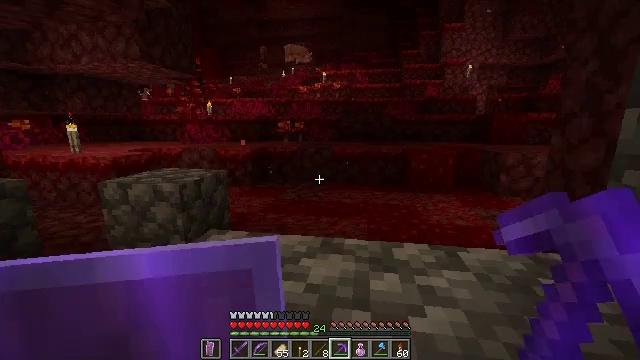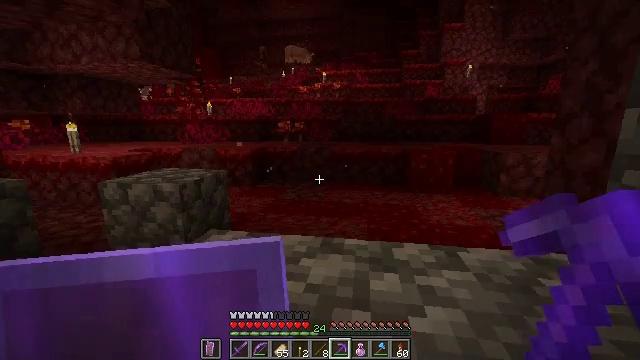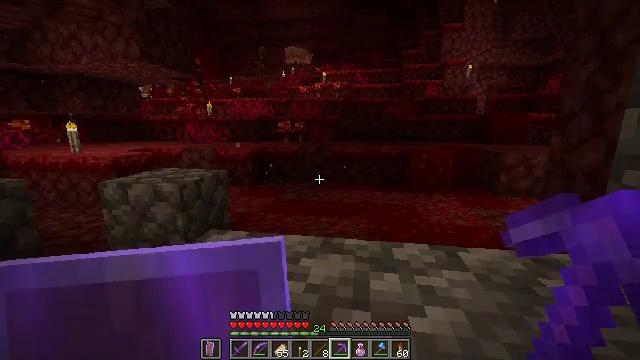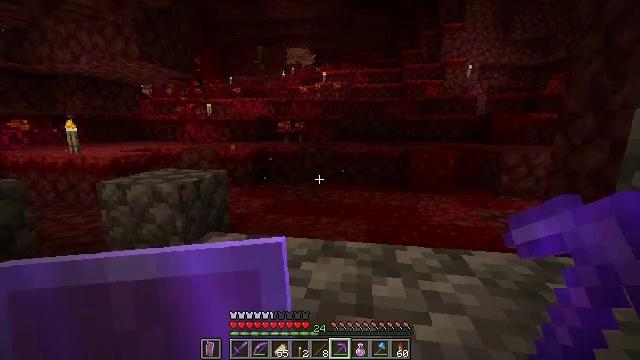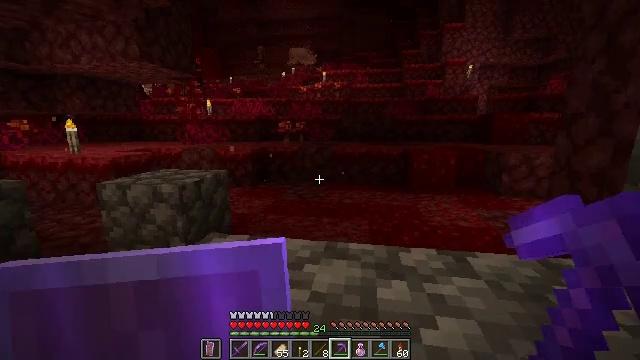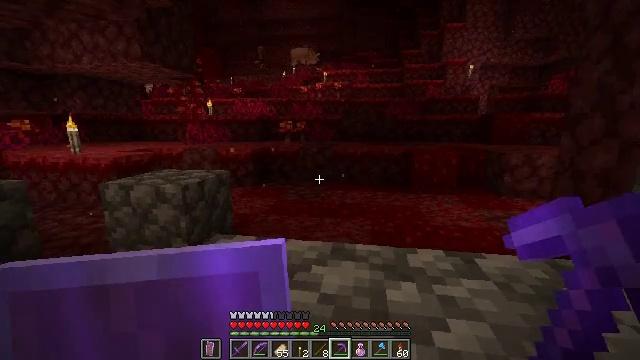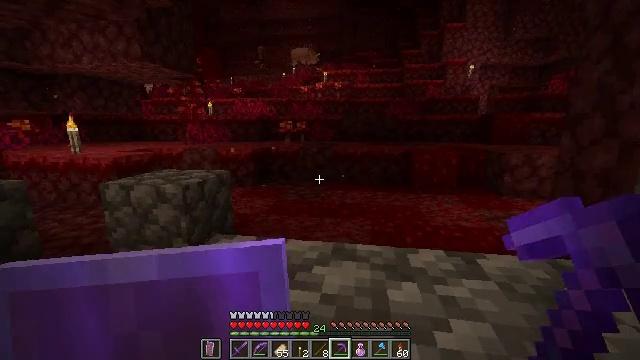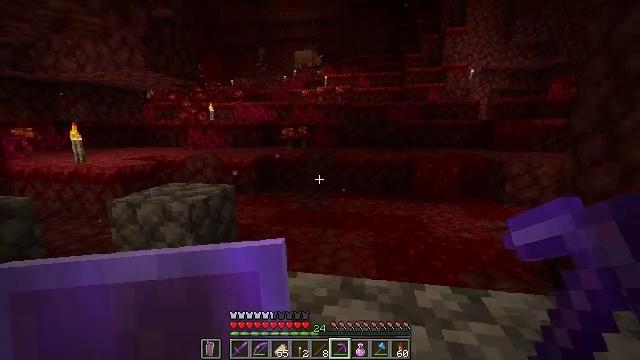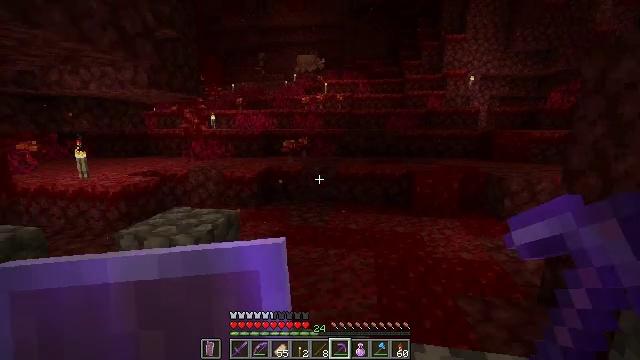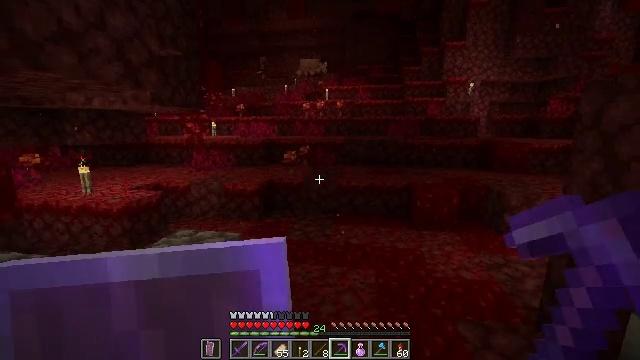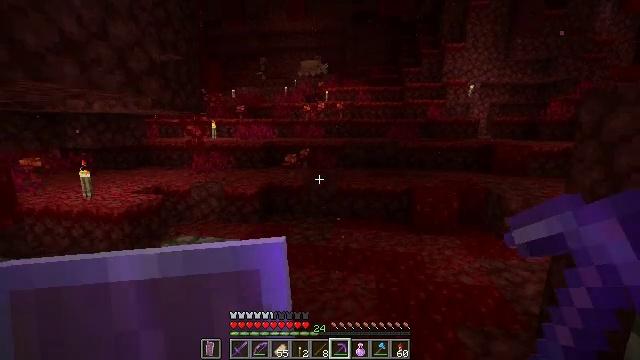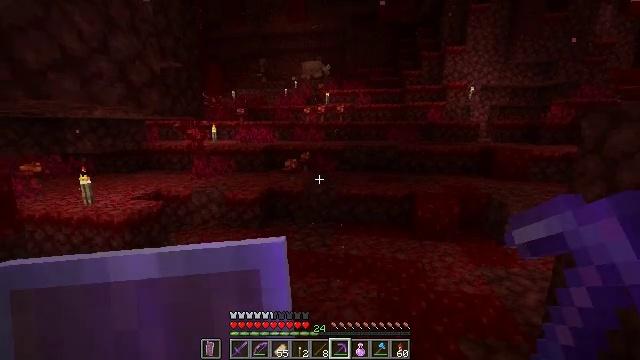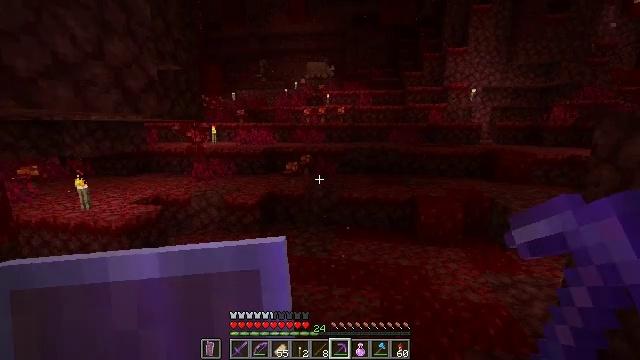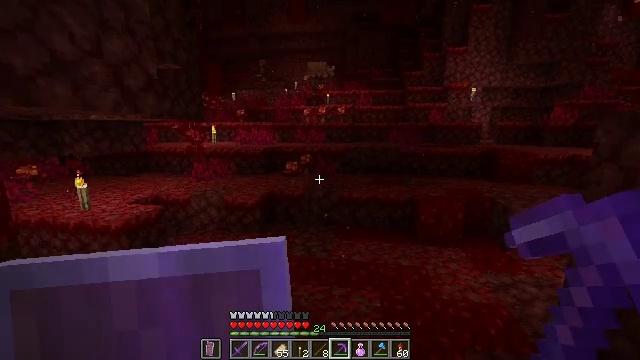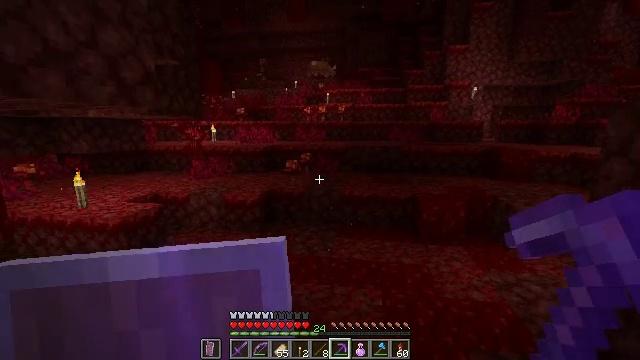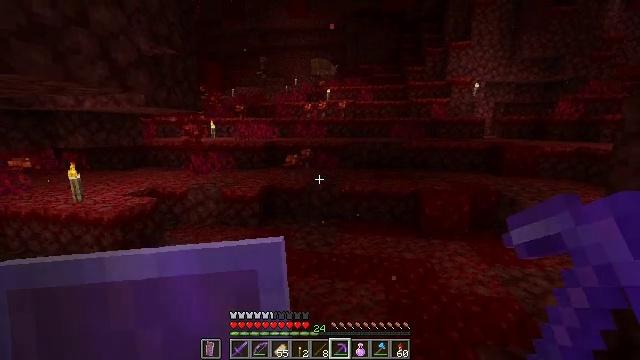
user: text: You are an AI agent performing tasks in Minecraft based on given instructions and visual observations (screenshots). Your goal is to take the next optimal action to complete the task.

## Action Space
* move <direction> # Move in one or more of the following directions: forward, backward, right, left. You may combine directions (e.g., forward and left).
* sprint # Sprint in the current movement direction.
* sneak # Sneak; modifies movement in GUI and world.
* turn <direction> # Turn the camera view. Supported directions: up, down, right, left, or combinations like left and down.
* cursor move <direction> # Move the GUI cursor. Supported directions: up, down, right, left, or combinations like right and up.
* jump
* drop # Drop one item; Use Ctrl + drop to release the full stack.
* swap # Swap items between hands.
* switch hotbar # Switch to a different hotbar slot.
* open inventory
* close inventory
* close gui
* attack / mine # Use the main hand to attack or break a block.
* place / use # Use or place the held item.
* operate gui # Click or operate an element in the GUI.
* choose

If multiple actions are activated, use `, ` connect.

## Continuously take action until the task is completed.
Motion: motion action
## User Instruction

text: Dig up blackstone from the depths.
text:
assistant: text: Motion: no_op
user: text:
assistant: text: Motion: no_op
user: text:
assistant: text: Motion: move forward
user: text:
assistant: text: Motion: move forward
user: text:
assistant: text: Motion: move forward
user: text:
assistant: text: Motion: move forward
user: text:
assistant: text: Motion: move forward, jump
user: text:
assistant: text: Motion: move forward, jump
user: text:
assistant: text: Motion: move forward, jump
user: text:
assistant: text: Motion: move forward, jump
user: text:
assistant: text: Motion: move forward
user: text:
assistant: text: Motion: move forward
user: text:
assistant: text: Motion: no_op
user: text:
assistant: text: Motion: no_op
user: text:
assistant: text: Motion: no_op
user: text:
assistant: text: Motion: no_op
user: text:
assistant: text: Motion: no_op
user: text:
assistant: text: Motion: no_op
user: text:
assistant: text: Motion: no_op
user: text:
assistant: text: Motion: no_op
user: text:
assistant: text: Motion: turn right
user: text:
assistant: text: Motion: move forward, turn right and down
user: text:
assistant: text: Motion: move forward, turn right and down
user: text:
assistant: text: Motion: move forward, turn right
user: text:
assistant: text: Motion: move forward
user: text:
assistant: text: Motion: move forward
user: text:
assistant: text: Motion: move forward
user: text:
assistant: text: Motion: move forward
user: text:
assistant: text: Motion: move forward
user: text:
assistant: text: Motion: move forward